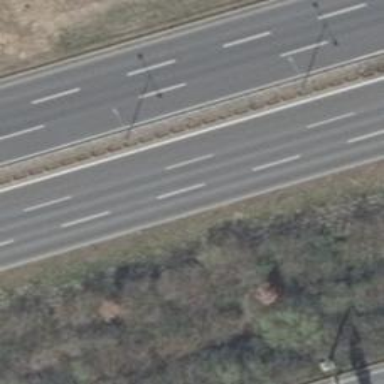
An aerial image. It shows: Motorway junction.